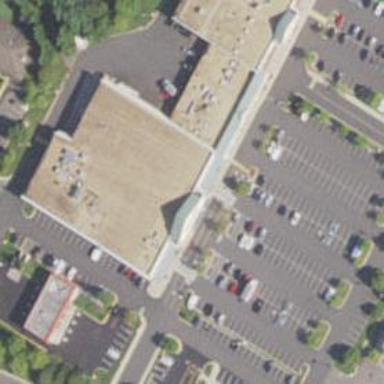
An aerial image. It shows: Supermarket.